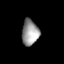
Tissue: lung
Cell type: Epithelial cells
Senescence score: 0.2058
Nuclear area (px): 428
Mean DAPI intensity: 151.028